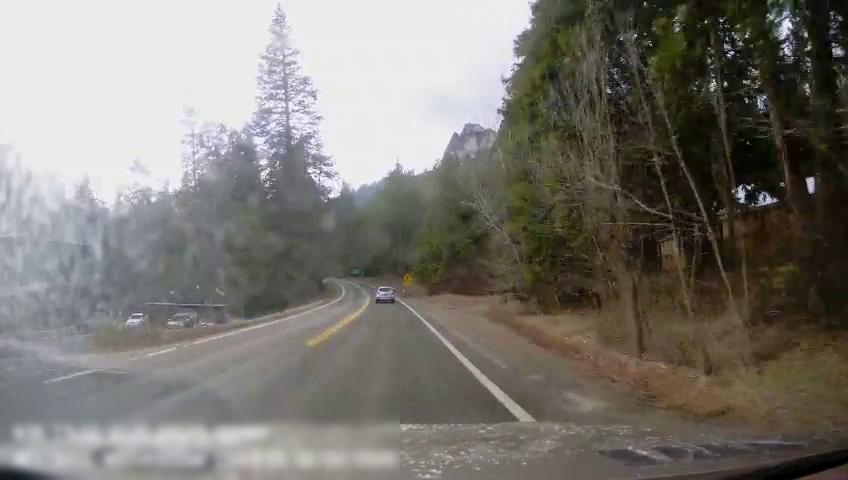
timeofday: Day
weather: Sunny
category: Drivable Space
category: Vehicles | Car
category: Vehicles | Car
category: Vehicles | Car
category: Lanes | Opposite Lane
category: Lanes | Current Lane
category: Lanes | Current Lane
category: Lanes | Current Lane